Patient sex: M
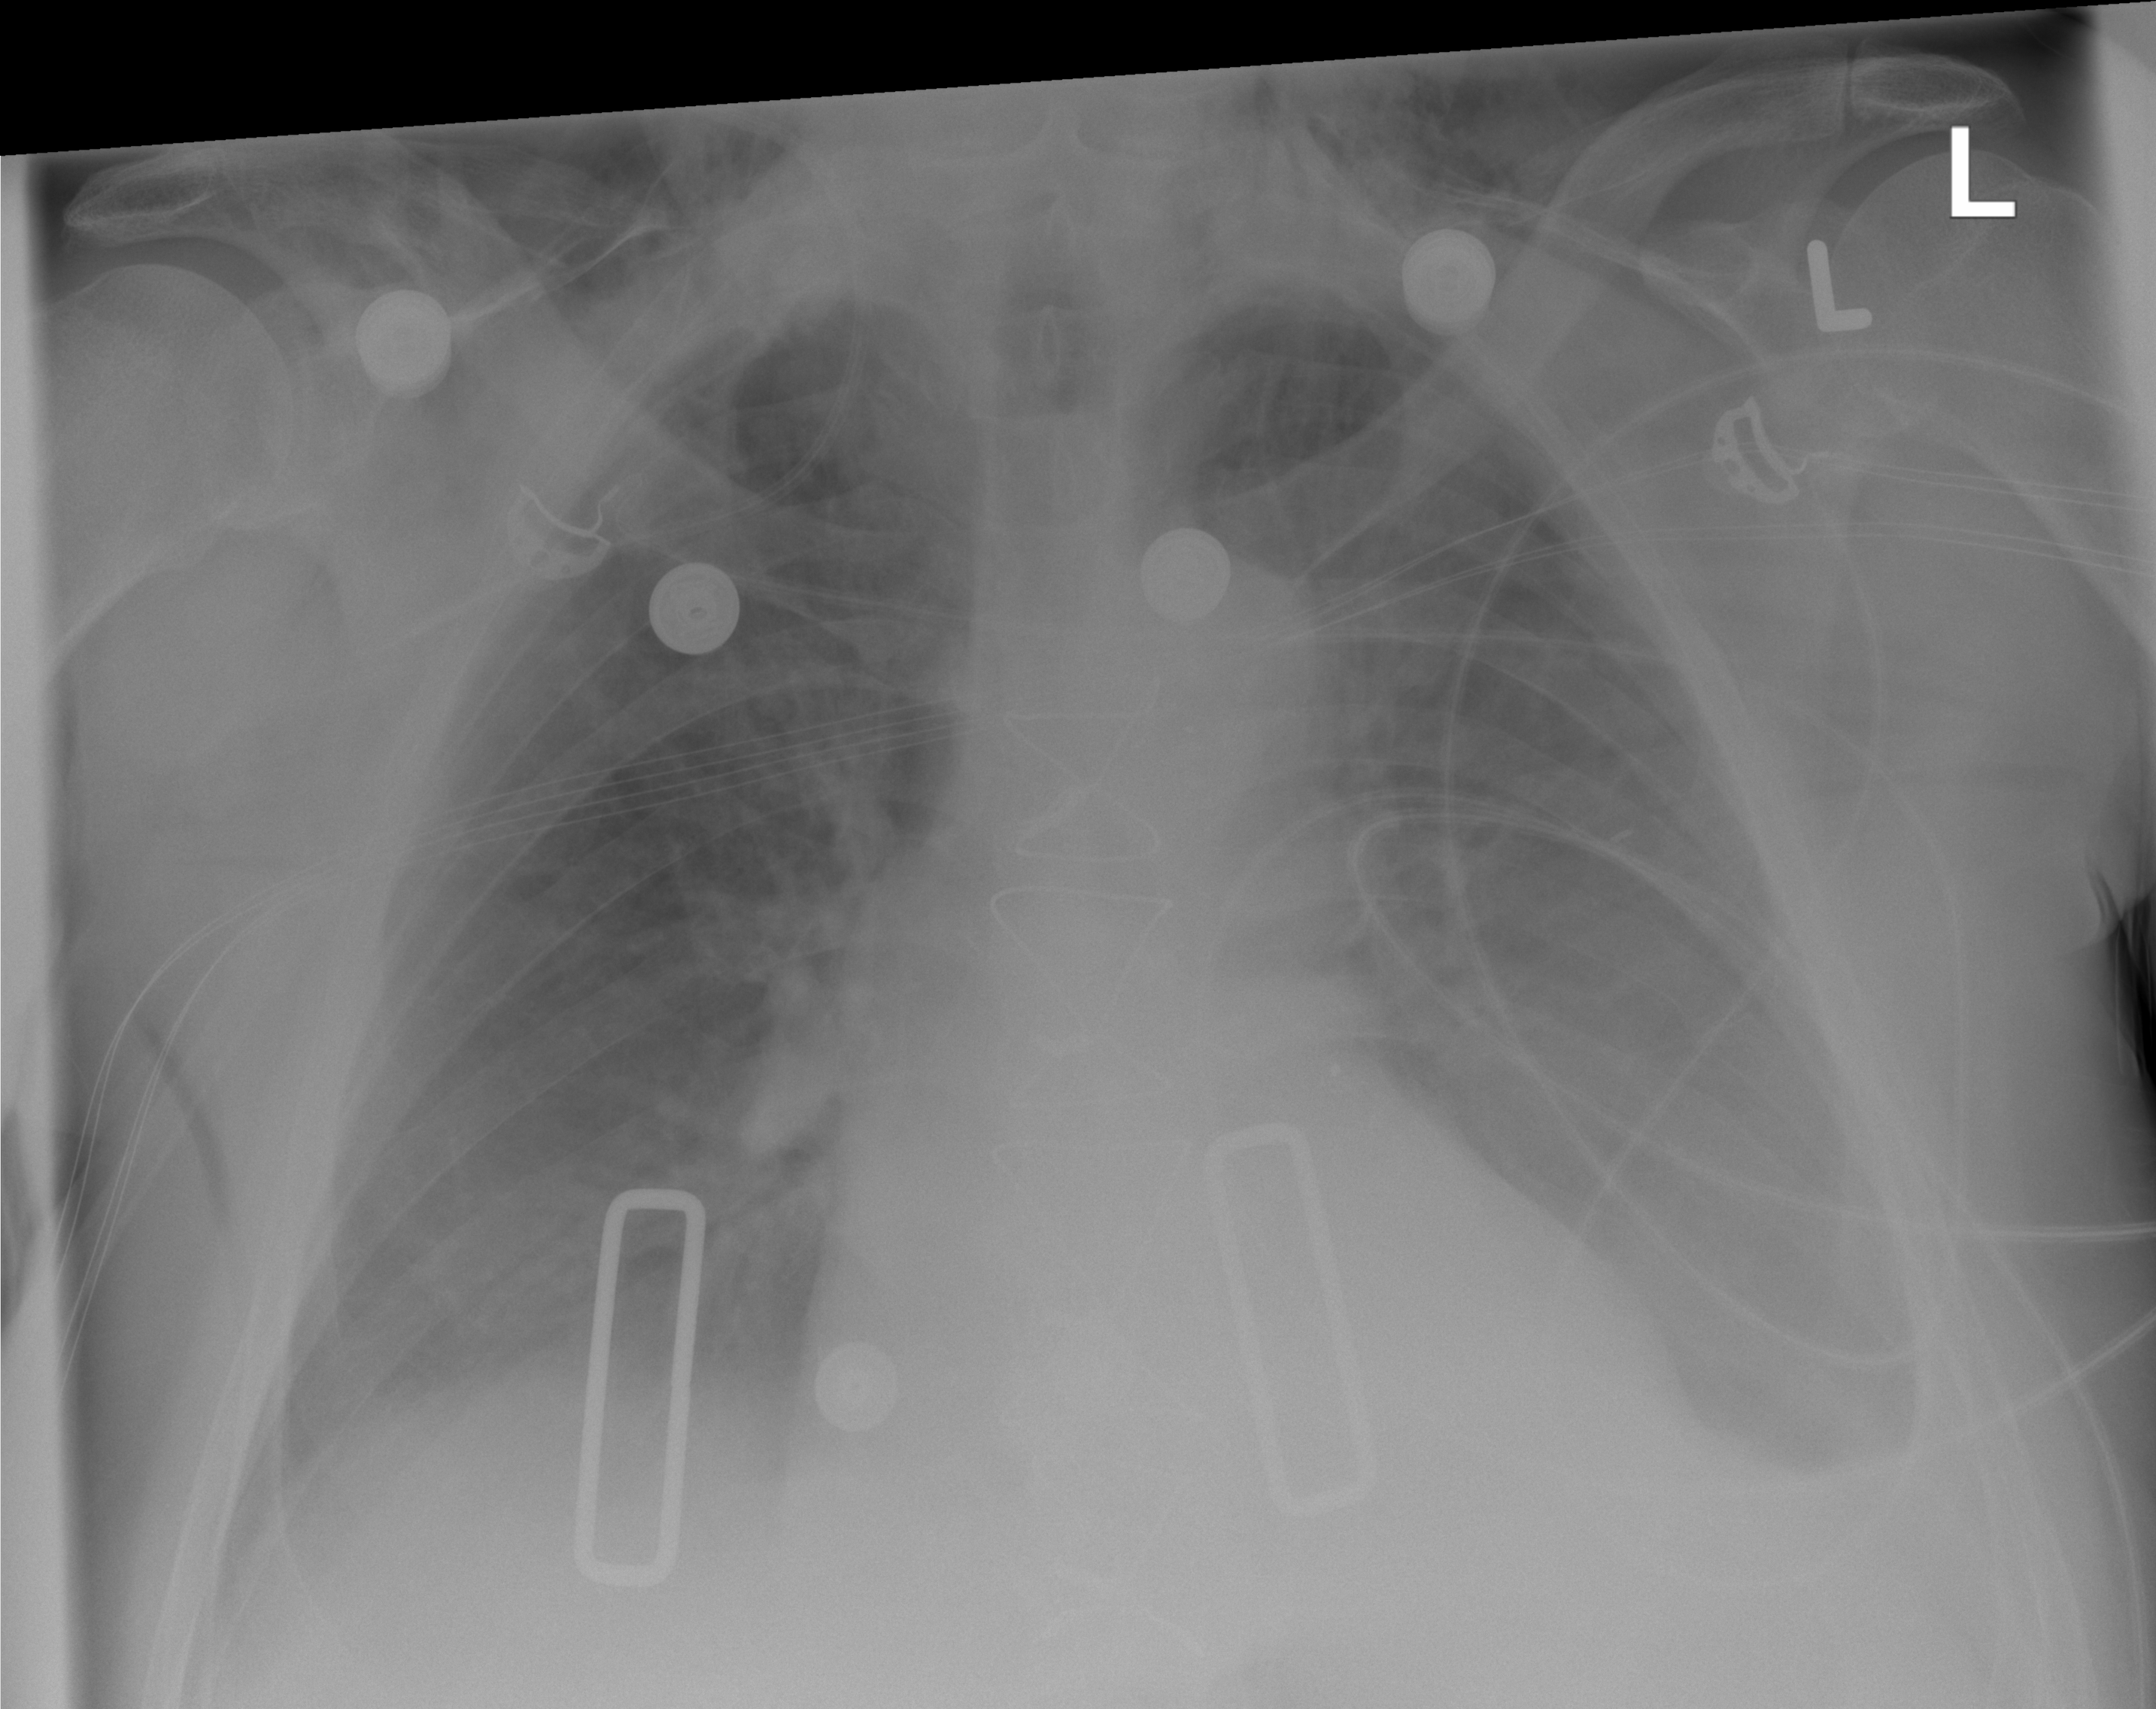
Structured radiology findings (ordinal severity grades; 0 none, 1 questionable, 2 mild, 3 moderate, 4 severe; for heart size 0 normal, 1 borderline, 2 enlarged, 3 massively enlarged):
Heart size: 0
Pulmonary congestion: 2
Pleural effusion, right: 0
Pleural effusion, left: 2
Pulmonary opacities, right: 0
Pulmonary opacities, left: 0
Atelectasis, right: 2
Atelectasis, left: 2